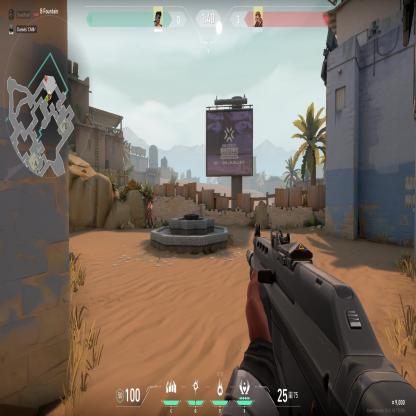
Label: enemy